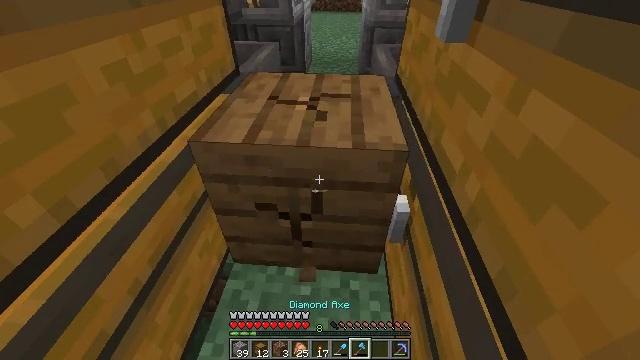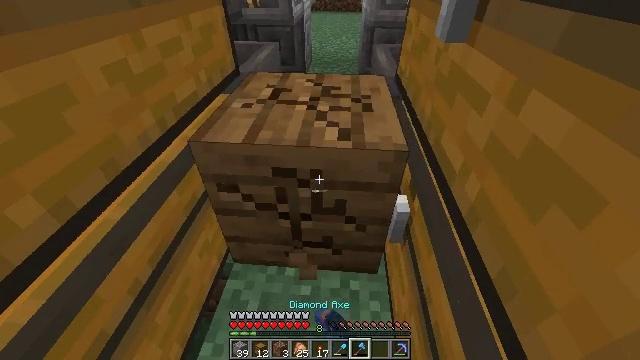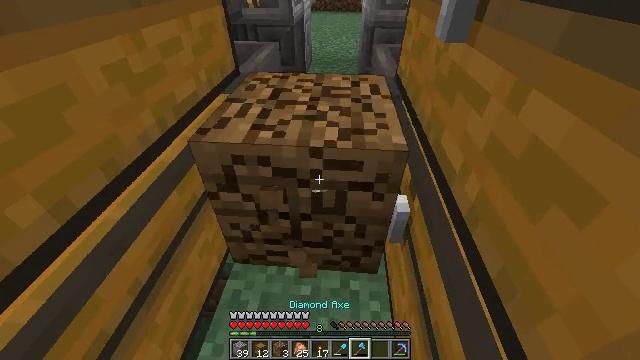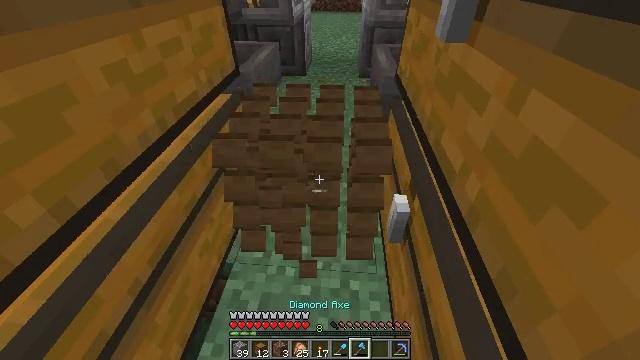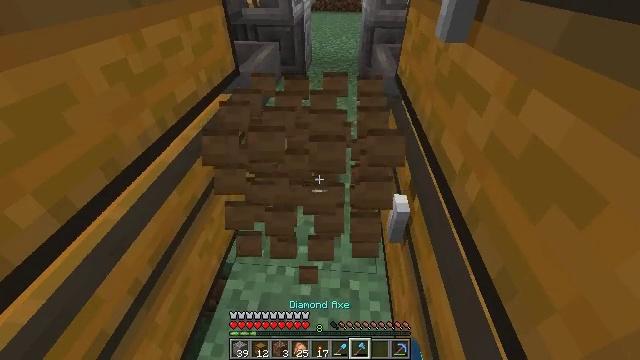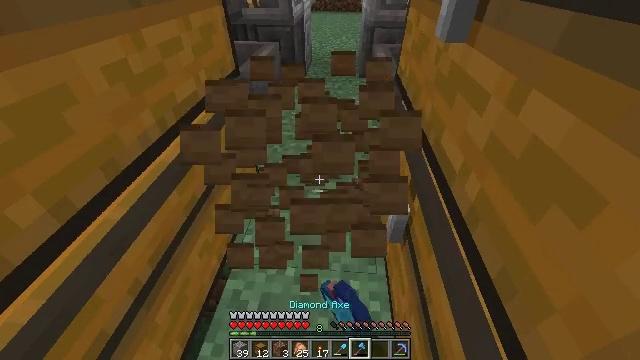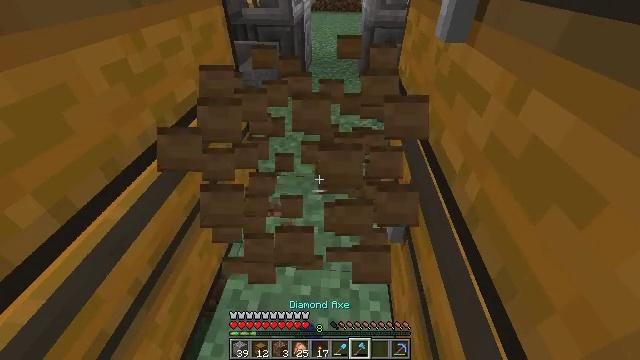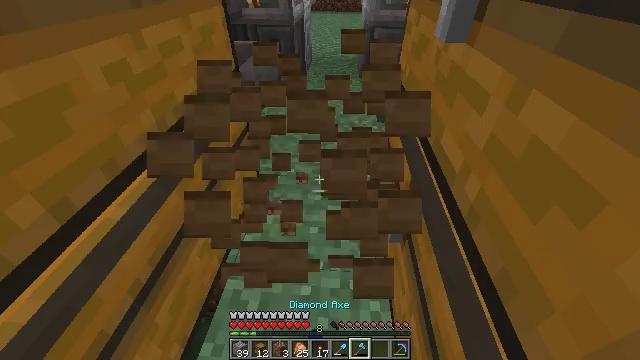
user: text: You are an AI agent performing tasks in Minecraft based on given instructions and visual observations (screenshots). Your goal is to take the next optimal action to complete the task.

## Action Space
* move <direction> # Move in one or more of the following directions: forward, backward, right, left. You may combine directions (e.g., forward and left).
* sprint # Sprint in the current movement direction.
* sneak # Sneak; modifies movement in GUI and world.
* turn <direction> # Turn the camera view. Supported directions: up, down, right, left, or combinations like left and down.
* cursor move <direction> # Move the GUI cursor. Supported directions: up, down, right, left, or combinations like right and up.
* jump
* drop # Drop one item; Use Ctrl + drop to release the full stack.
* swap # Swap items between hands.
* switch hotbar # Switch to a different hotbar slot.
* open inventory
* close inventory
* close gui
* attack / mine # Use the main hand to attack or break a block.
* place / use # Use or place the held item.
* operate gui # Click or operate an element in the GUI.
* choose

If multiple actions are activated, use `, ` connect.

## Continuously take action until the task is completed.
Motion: motion action
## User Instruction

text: Harvest spruce planks for building.
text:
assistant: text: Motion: attack / mine
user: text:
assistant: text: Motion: attack / mine
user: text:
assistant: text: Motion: attack / mine
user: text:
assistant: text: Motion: attack / mine
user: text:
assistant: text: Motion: attack / mine
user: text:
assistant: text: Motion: attack / mine
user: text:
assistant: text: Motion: attack / mine
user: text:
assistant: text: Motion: attack / mine